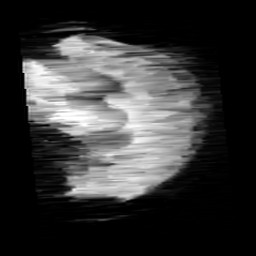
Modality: minIP
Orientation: sagittal
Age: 11
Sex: female
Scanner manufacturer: siemens
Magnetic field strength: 3 T
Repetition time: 0.027 s
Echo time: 0.02 s